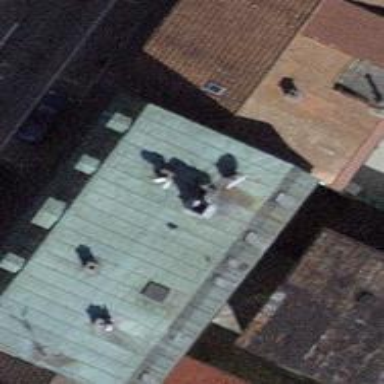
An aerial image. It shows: Building consisting of apartments with double saltbox roof shape.